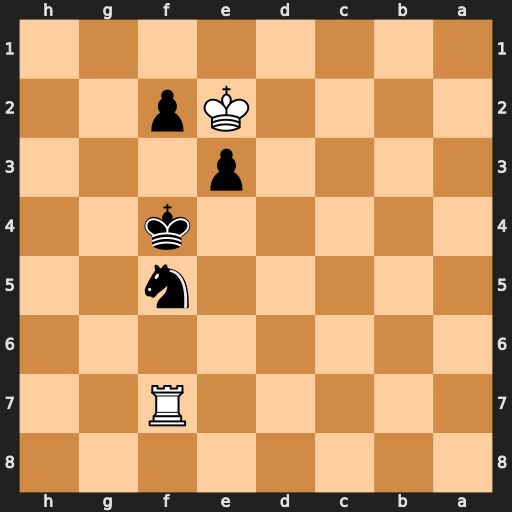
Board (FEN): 8/5R2/8/5n2/5k2/4p3/4Kp2/8
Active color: b
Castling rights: -
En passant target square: -
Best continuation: Ke4 Kf1 Ng3+